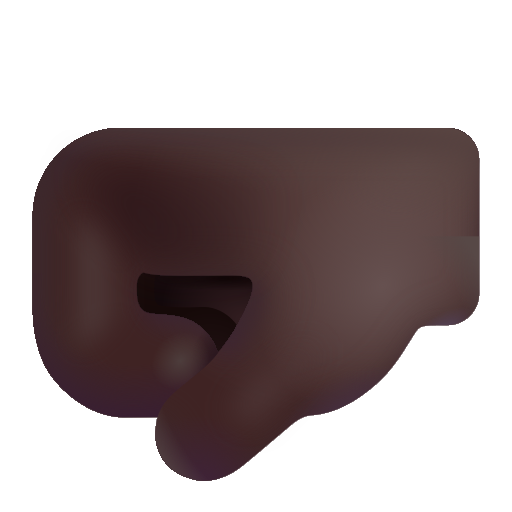
left facing fist color dark